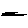
Label: line